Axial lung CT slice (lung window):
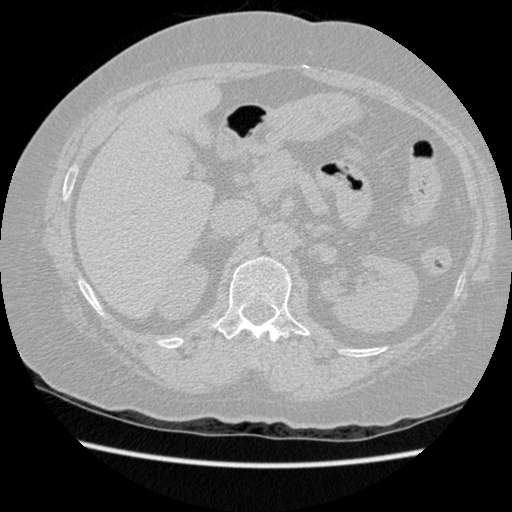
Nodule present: no